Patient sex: M
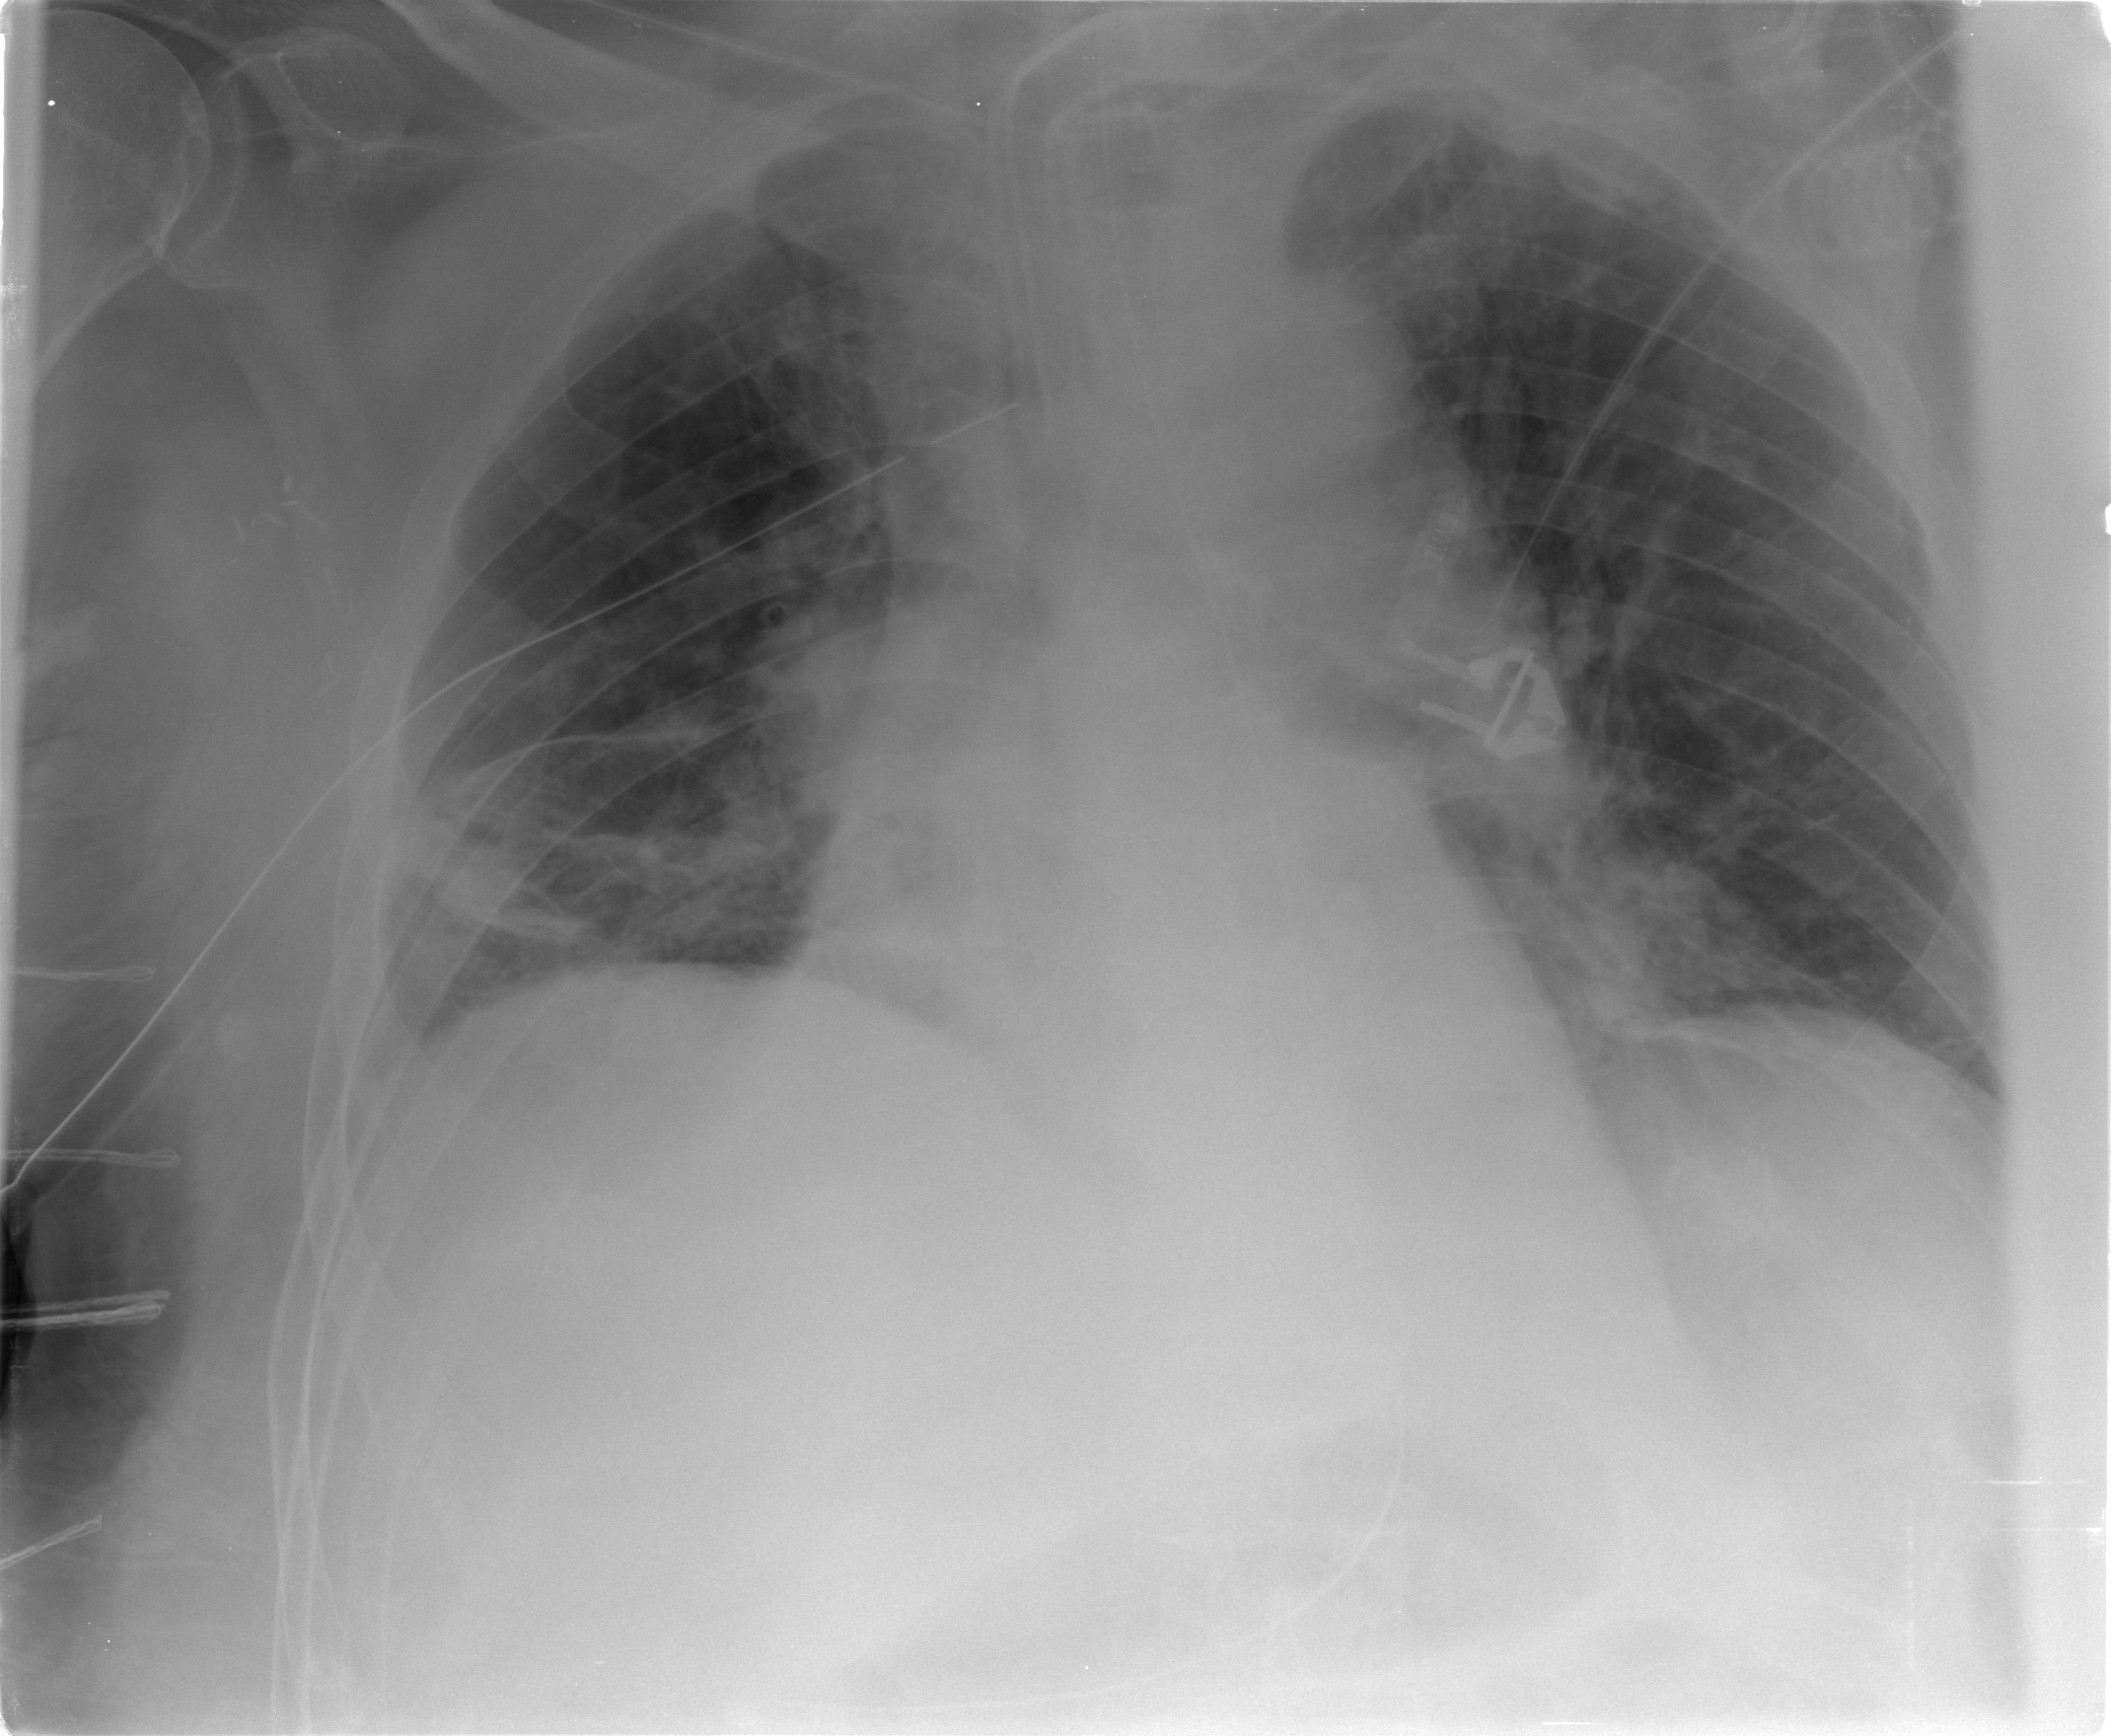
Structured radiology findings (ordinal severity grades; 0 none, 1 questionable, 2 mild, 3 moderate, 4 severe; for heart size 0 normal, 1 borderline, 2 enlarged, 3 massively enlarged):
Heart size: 2
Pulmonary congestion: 2
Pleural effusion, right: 1
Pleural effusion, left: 0
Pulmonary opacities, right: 0
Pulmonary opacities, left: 2
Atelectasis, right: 2
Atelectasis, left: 2